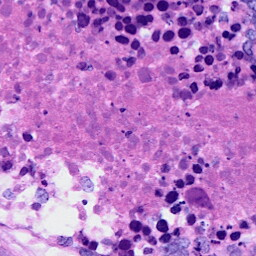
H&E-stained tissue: Ovarian